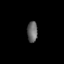
Tissue: prostate
Cell type: T cells
Senescence score: 0.7138
Nuclear area (px): 209
Mean DAPI intensity: 104.263